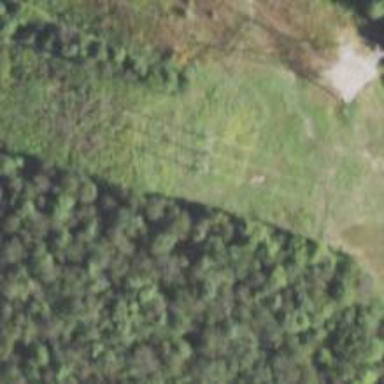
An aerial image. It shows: Power pole.